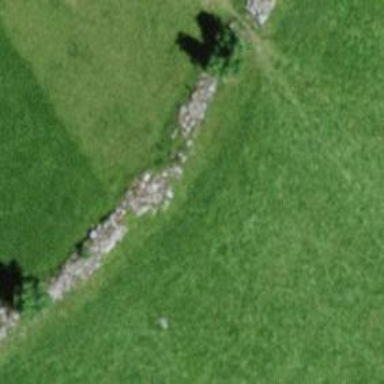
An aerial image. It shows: Wall made of dry stone.